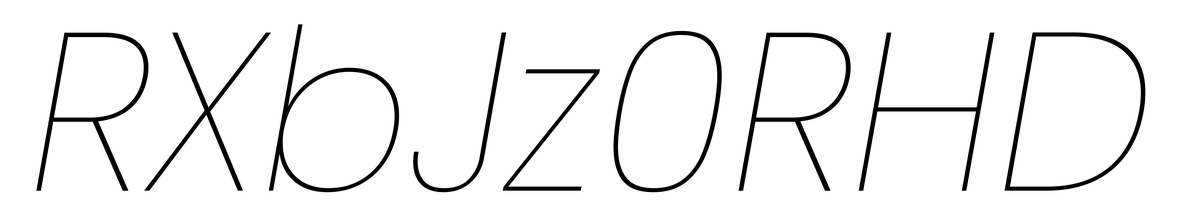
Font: Poppins-ThinItalic